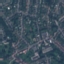
Label: Residential